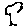
Label: tree